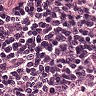
Metastatic tissue present: no